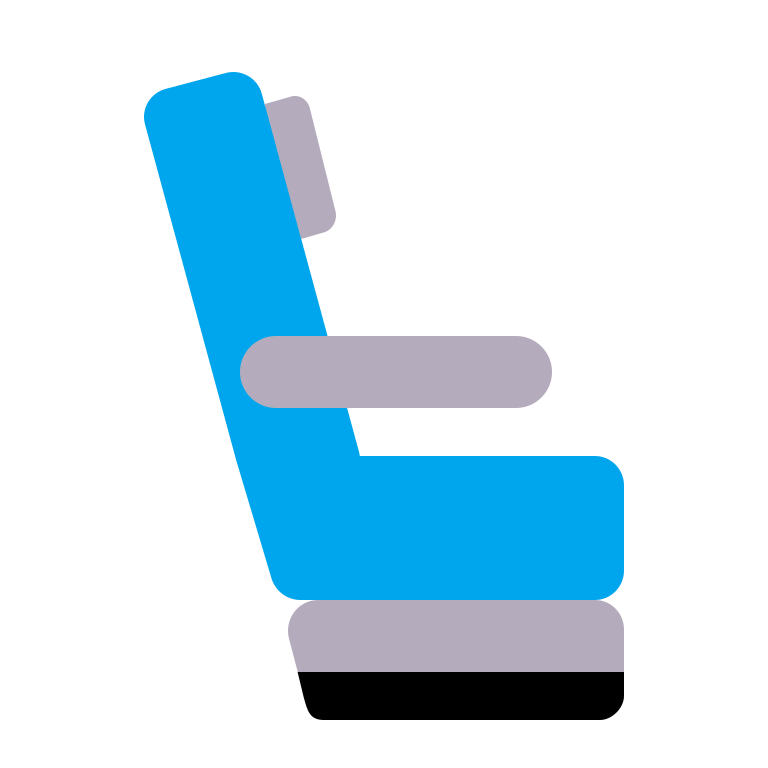
seat flat